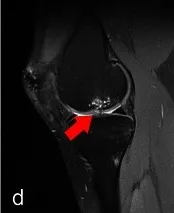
Preoperative and postoperative magnetic resonance imaging of the patient's left knee. Sagittal. T2-weighted magnetic resonance imaging images of her left knee preoperative with osteochondral lesion (see arrows) and 12-month postoperative with refixation of the lesion showing the repaired tissue (see arrows).
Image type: radiology (mri)